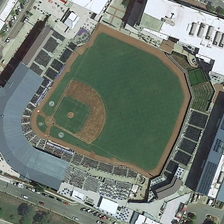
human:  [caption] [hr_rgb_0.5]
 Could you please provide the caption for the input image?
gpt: the construction of the stadium is very large .

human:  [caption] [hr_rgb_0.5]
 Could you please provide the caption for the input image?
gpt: the construction of the stadium is very large .

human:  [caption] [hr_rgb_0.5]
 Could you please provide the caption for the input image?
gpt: there is a stadium on this land .

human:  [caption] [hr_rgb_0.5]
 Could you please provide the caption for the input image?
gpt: there is a stadium on this land .

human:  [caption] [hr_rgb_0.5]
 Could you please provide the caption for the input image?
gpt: there is a stadium on this land .